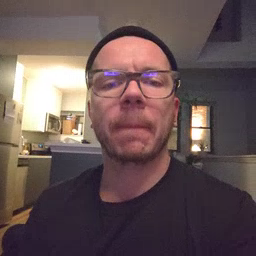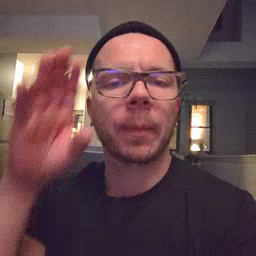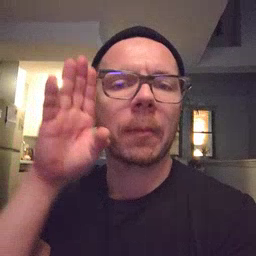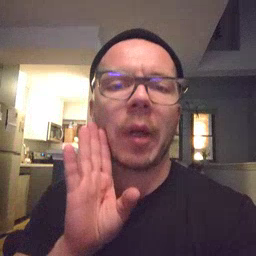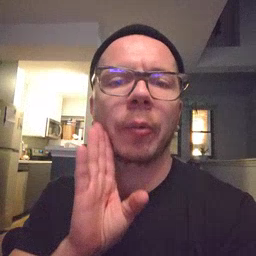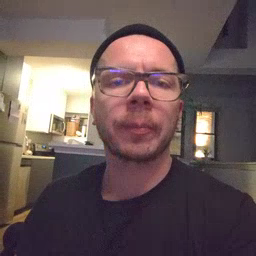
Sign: brown